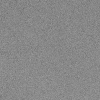
Atmospheric dust classification: dusty